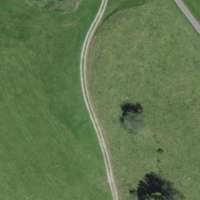
EUNIS habitat code: 24
Species observed at this site:
Plantago media